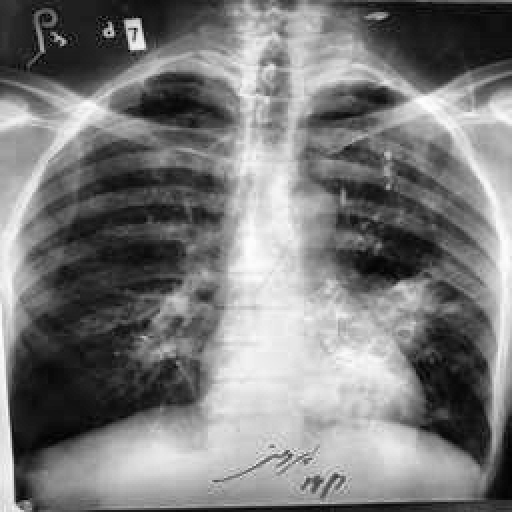
Finding: TUBERCULOSIS